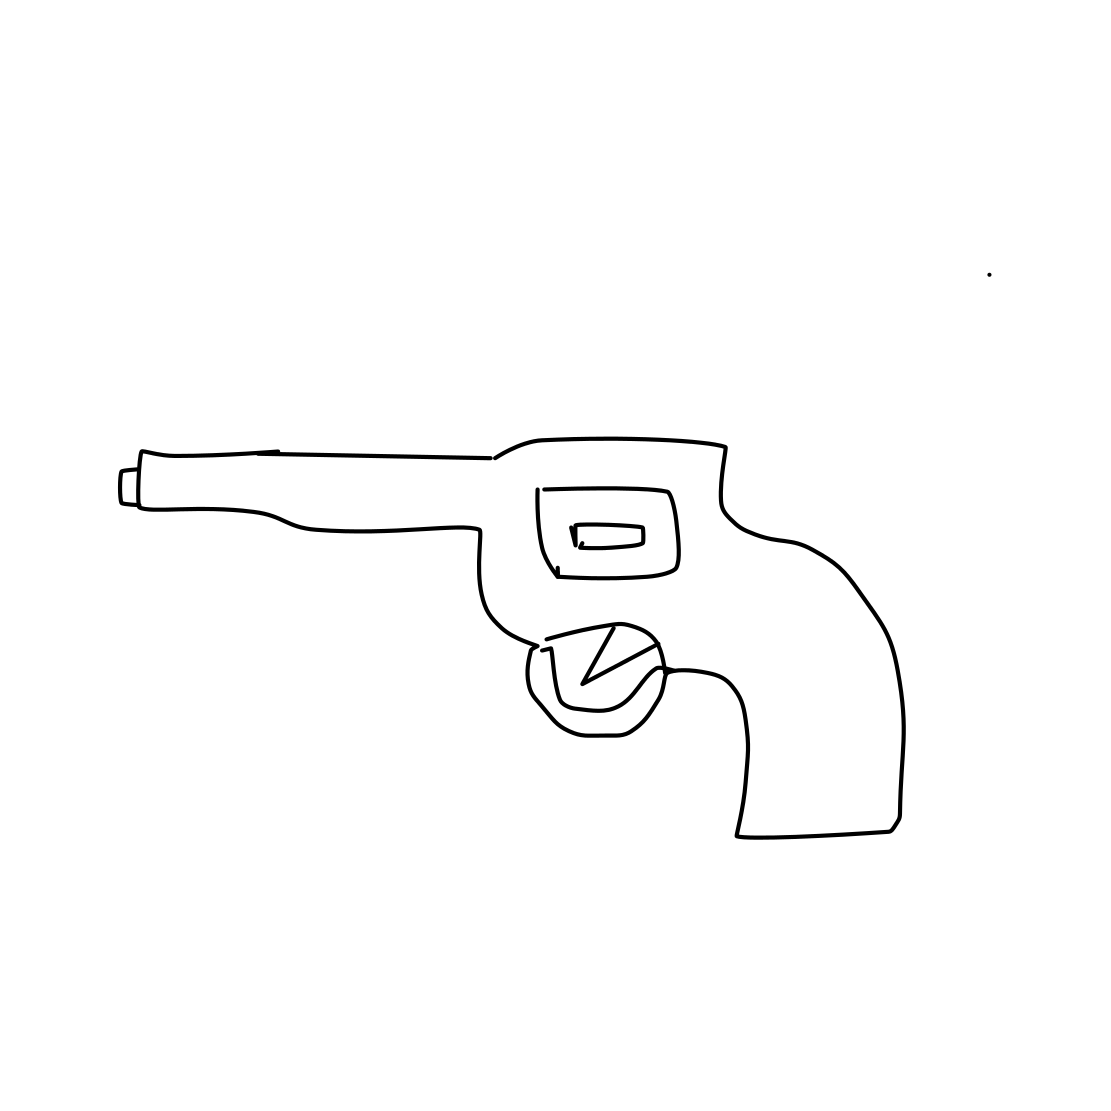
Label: rifle